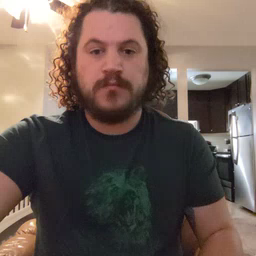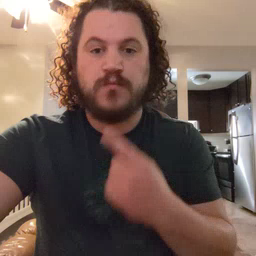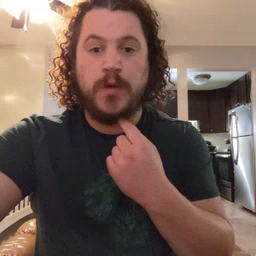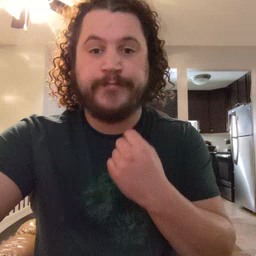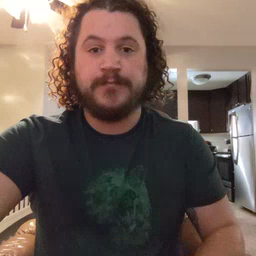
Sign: red